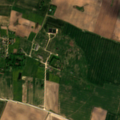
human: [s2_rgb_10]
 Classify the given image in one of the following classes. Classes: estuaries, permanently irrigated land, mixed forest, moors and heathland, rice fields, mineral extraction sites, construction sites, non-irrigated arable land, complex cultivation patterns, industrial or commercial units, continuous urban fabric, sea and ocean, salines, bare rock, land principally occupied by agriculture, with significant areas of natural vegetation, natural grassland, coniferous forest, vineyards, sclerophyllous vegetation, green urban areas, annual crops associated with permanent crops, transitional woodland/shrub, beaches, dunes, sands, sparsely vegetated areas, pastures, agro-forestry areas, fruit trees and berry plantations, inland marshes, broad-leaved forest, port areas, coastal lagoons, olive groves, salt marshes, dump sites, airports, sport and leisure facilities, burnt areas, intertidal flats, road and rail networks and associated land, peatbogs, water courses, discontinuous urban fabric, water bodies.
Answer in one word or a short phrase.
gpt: discontinuous urban fabric, non-irrigated arable land, complex cultivation patterns